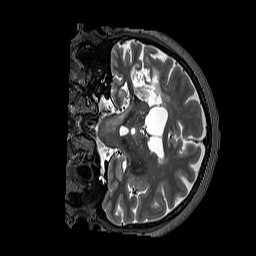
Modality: T2w
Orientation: coronal
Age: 60
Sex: female
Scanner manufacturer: siemens
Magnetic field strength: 3 T
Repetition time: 3.2 s
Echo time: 0.567 s